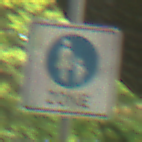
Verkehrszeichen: BeginnFussgaengerzone
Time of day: MorningAfternoon
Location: Outdoor (RoadRail)
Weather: Clear
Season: NotSpecified
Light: Natural